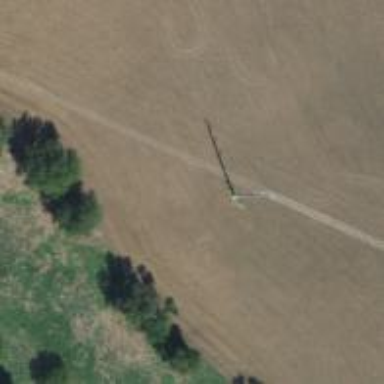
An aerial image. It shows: Power pole.